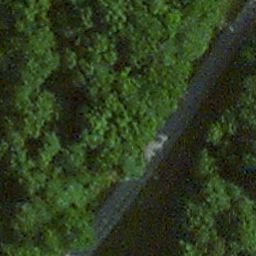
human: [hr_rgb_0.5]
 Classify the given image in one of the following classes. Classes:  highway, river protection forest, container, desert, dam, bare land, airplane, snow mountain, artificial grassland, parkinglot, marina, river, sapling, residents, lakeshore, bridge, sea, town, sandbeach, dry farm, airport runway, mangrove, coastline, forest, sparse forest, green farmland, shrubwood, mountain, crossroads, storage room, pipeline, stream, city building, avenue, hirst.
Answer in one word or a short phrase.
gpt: avenue